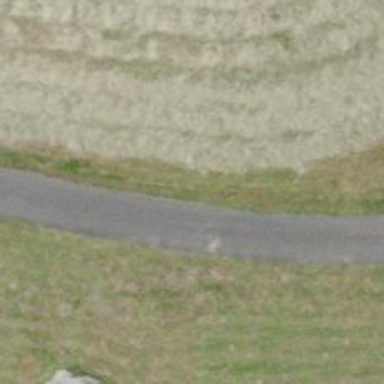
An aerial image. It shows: Unclassified road.